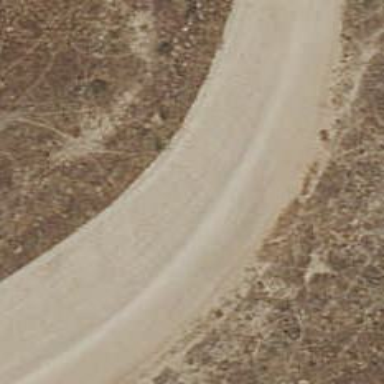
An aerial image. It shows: Dirt footway.